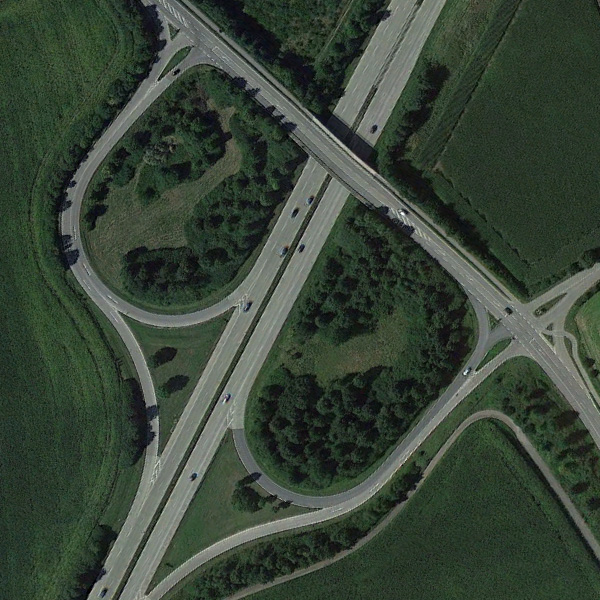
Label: Viaduct